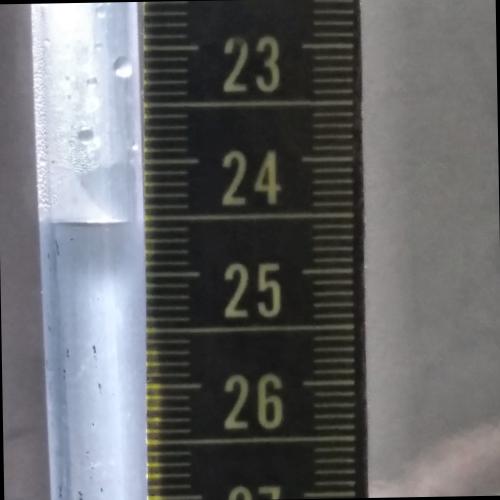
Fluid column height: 24.5 cm